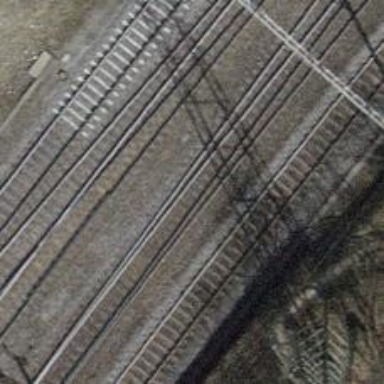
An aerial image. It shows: Railway switch.